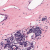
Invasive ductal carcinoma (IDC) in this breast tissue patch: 0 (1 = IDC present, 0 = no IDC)